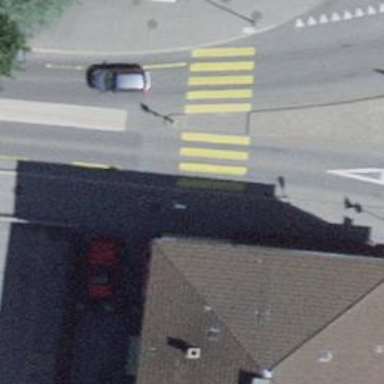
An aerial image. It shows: Uncontrolled zebra crossing on the road.